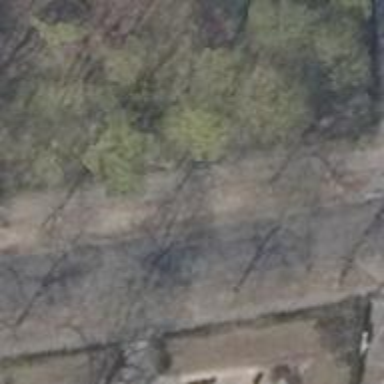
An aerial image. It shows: Beautiful tree with deciduous leaves lined up in avenue.